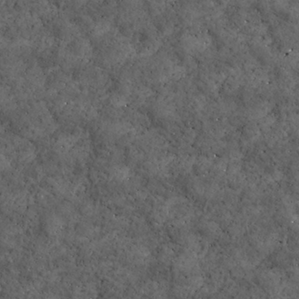
Label: non_frost